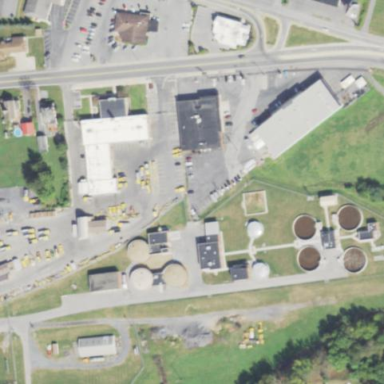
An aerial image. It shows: View of wastewater plant.